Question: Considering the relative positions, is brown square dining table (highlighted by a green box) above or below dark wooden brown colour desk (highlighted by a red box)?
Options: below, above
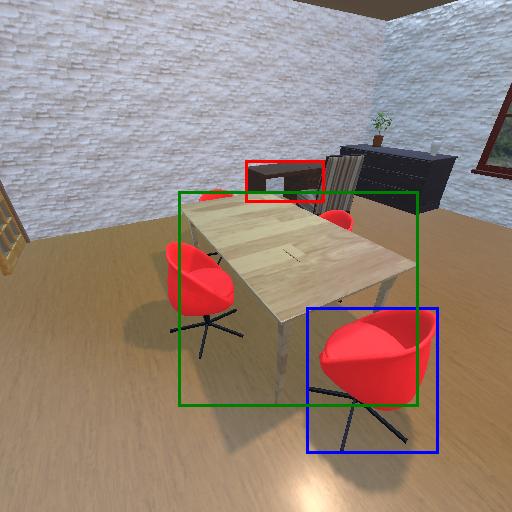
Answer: below